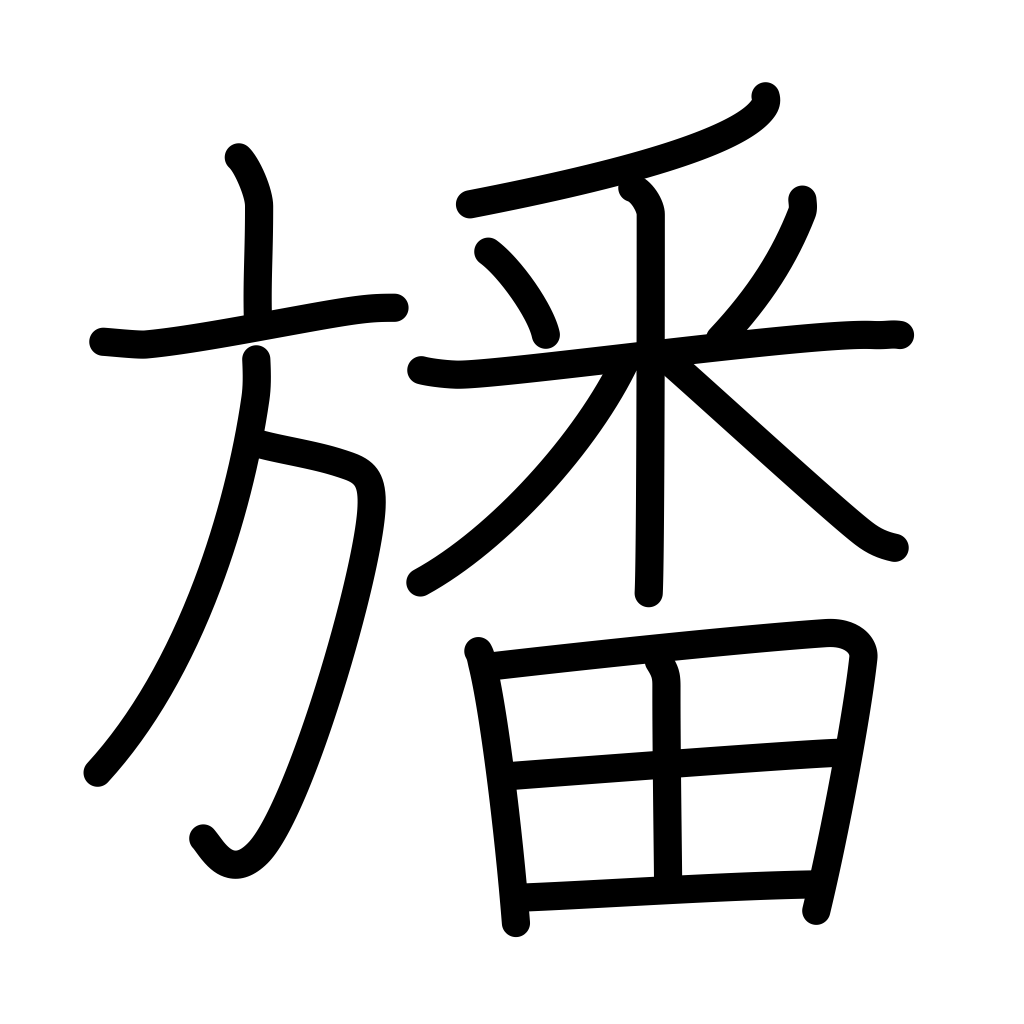
Meaning: a pennant, a banner